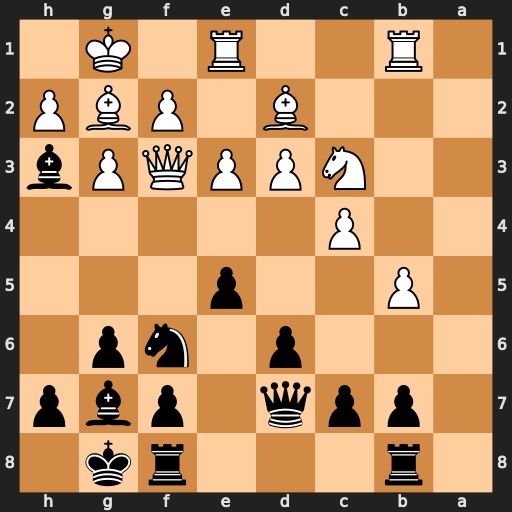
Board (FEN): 1r3rk1/1ppq1pbp/3p1np1/1P2p3/2P5/2NPPQPb/3B1PBP/1R2R1K1
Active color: b
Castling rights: -
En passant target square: -
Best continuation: Bg4 Qxb7 Rxb7